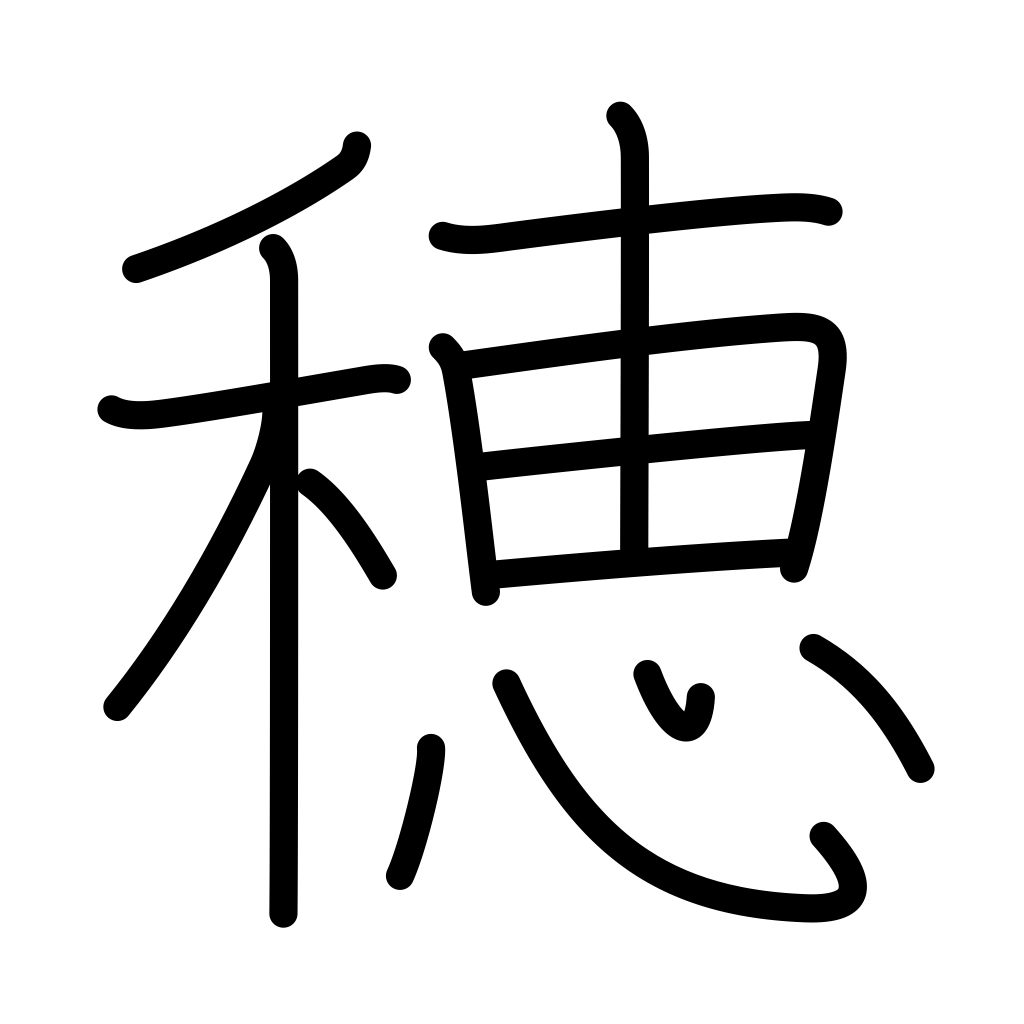
Meaning: ear, head